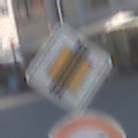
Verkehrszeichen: EndeVorfahrtsstrasse
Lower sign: Geschwindigkeit120
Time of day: MorningAfternoon
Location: Outdoor (Urban)
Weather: Clear
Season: NotSpecified
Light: Natural